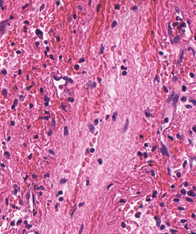
Tumor epithelial tissue: no
Tumor-associated stroma tissue: yes
Normal tissue: no